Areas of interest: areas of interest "University of Science and Technology Beijing Football Field"
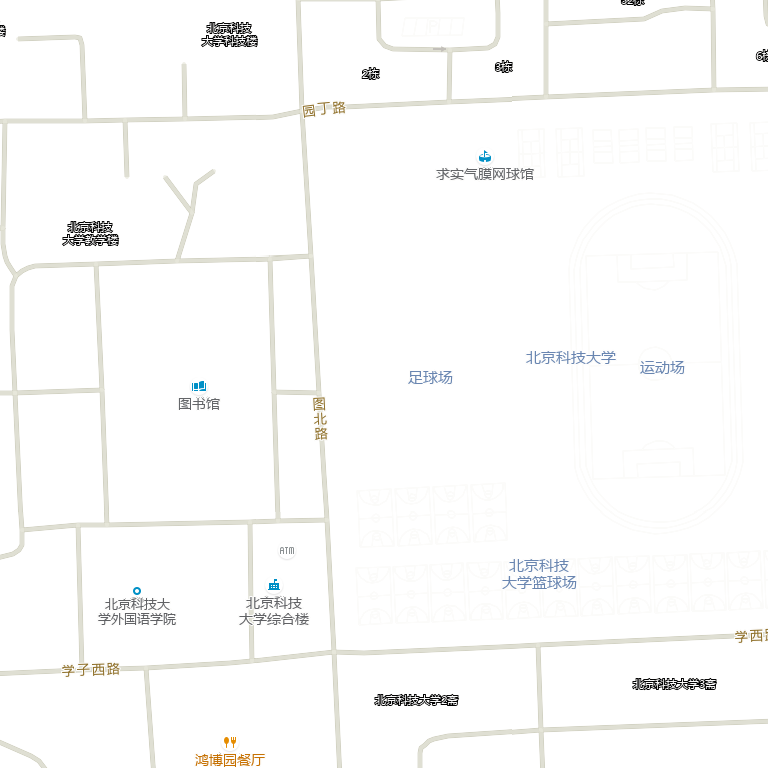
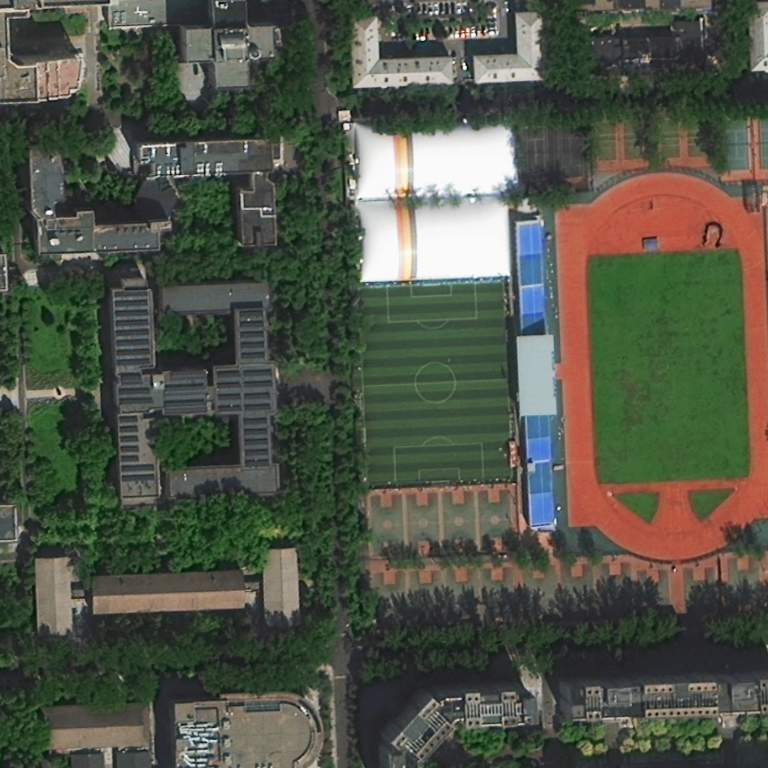